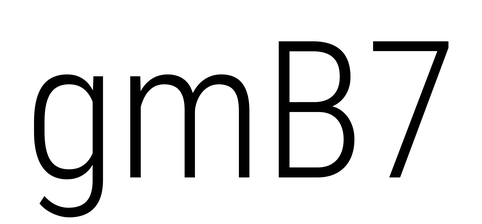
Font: Roboto_Condensed_Light